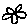
Label: flower